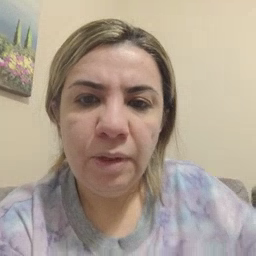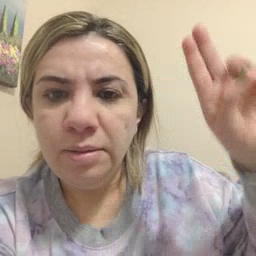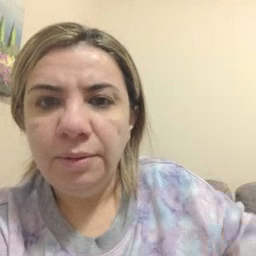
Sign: uncle